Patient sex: M
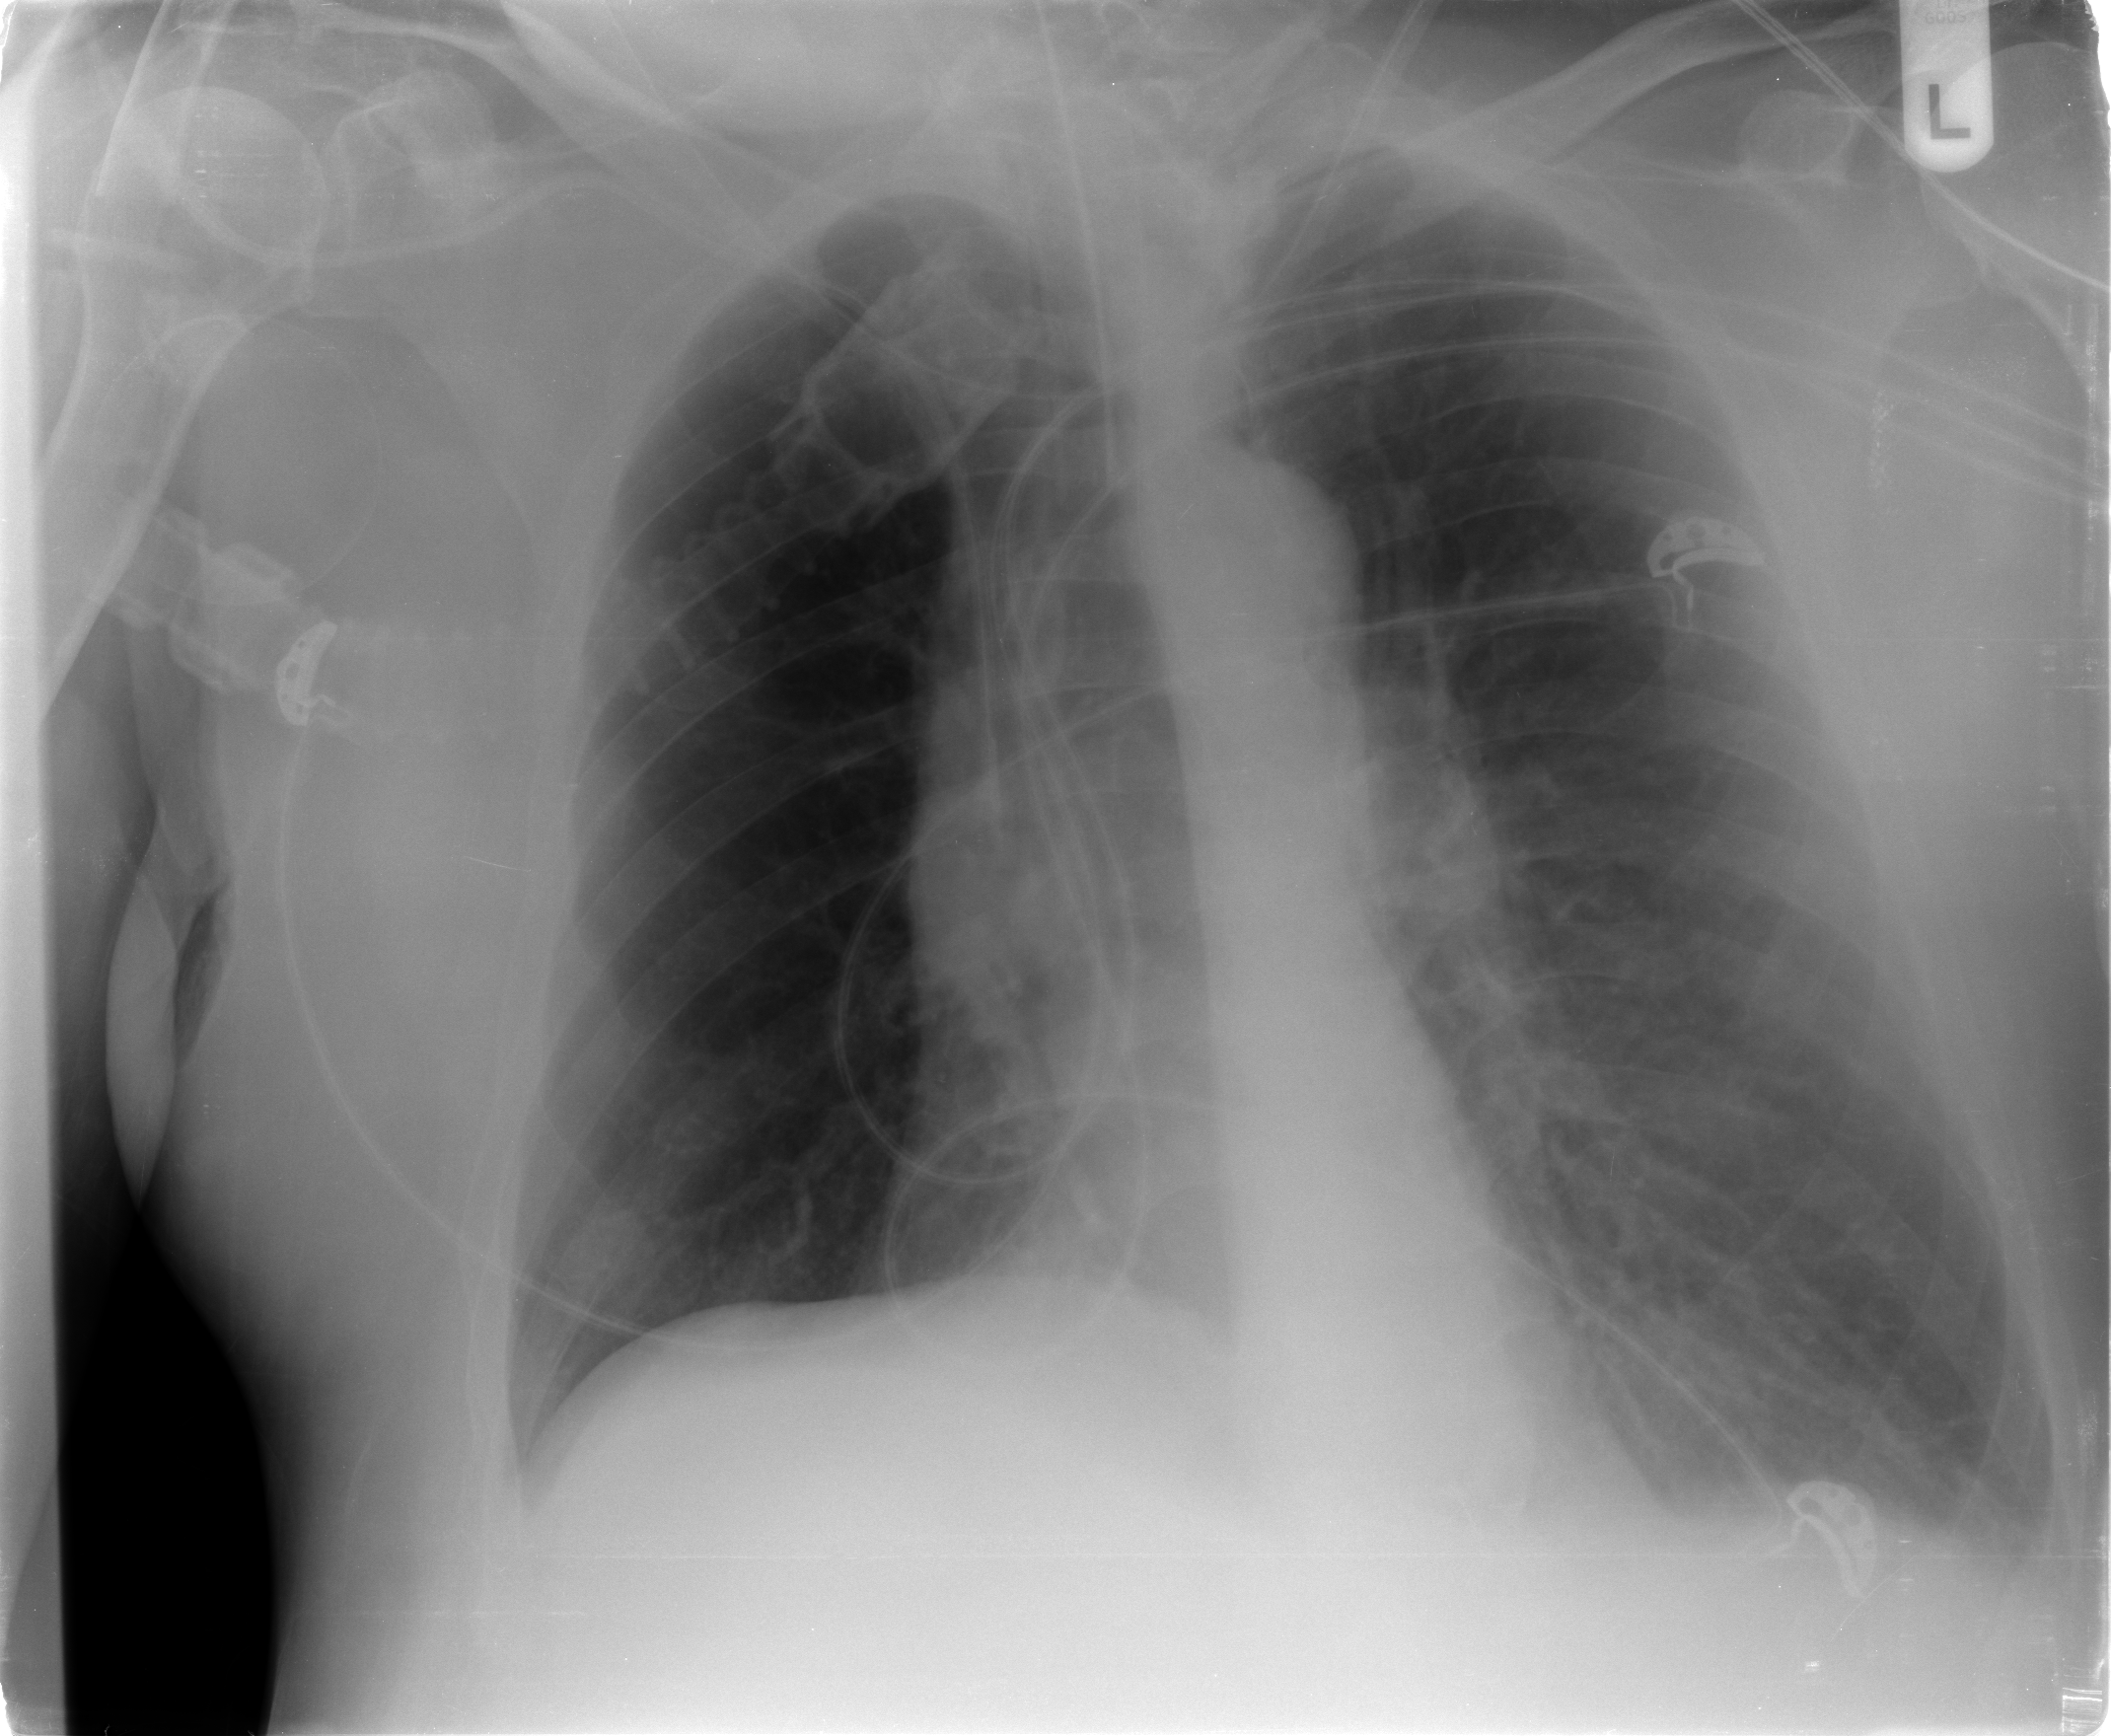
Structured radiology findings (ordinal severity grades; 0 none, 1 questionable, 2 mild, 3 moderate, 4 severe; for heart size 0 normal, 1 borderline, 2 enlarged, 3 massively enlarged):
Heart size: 0
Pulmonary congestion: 0
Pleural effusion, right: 0
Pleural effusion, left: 1
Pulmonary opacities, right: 0
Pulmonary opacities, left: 0
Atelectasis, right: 0
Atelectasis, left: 0